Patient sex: F
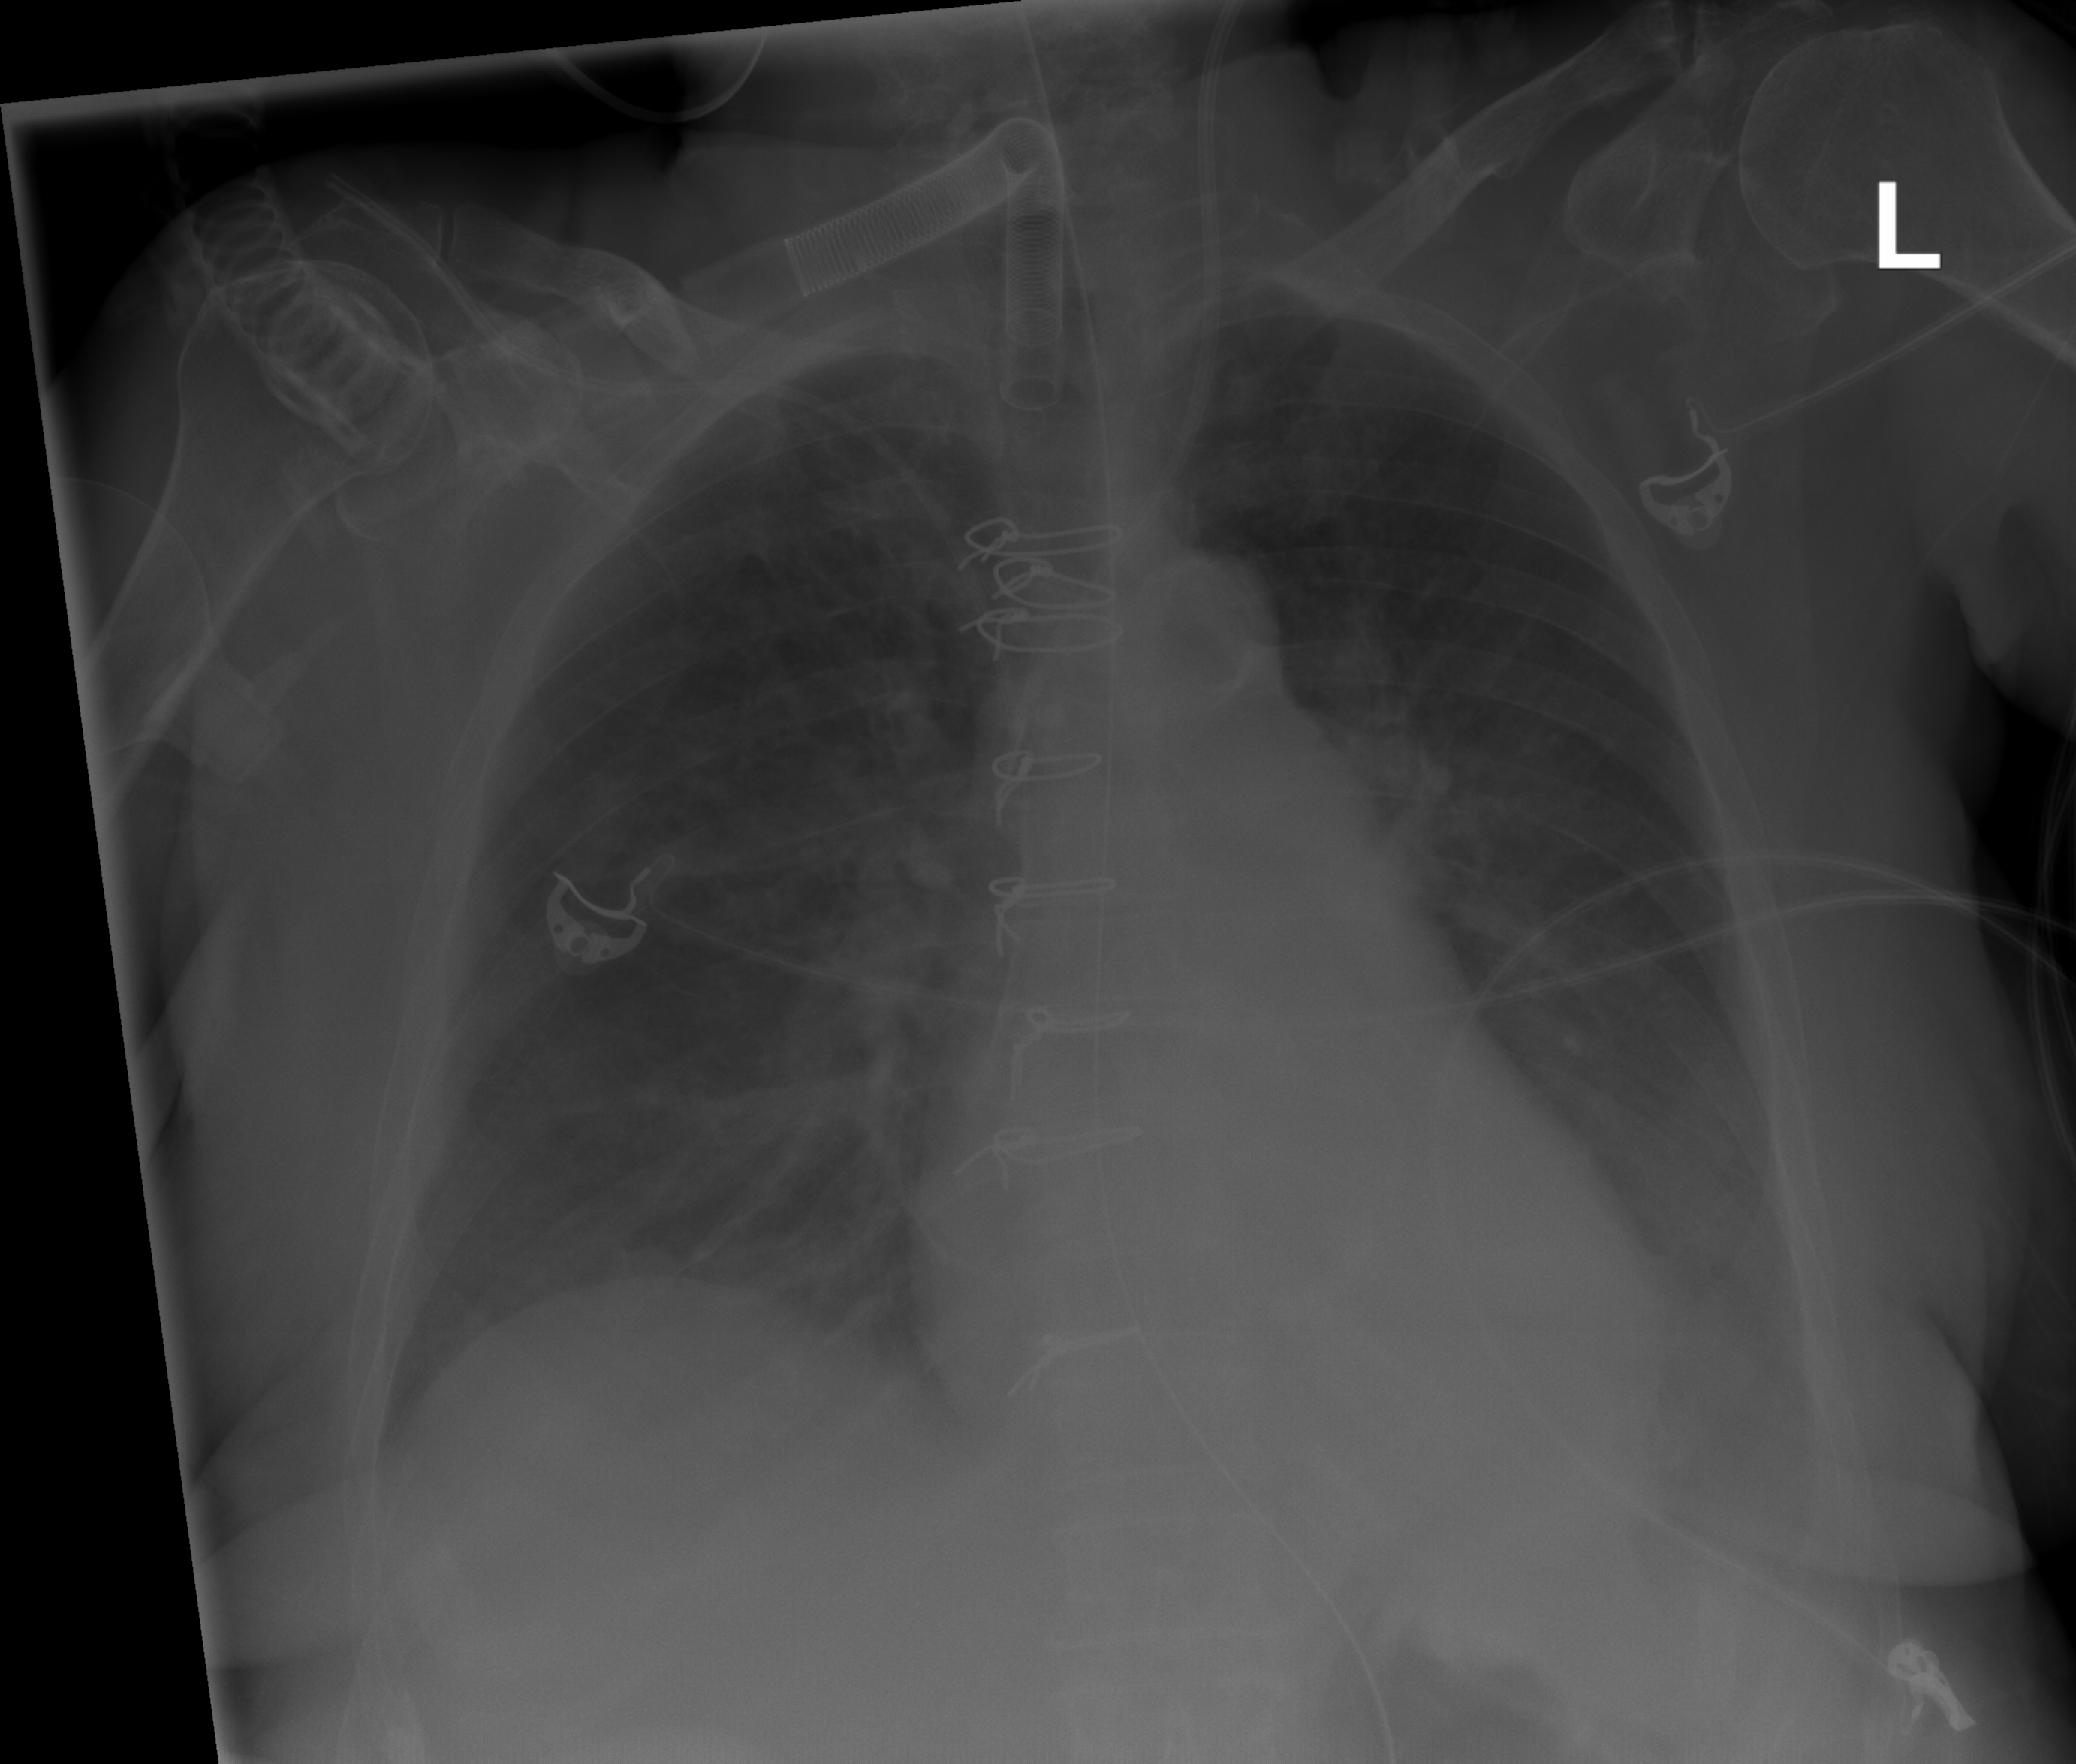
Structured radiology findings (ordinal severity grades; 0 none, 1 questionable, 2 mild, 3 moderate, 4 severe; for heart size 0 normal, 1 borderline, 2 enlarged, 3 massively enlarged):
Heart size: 0
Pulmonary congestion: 0
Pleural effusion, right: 2
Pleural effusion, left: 2
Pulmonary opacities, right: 0
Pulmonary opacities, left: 0
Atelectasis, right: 0
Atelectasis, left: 0